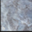
Piece: xx